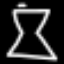
Label: hourglass